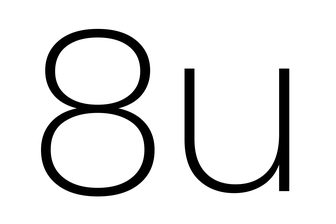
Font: Poppins-ExtraLight